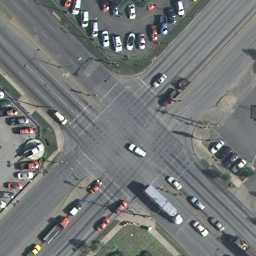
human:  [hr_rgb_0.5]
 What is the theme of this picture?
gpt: intersection

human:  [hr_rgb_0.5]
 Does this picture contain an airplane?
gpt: no

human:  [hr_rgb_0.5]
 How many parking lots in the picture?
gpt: three

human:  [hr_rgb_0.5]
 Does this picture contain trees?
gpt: yes